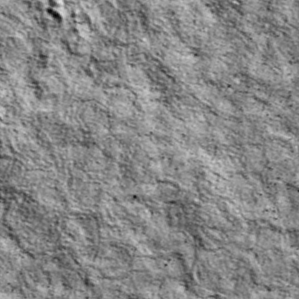
Label: non_frost